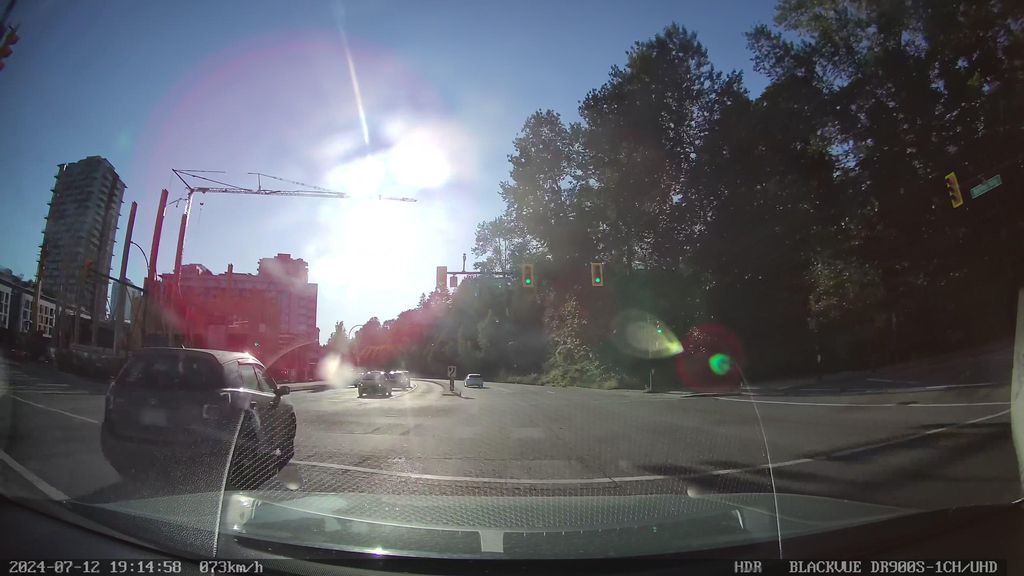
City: vancouver